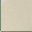
Piece: xx